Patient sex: F
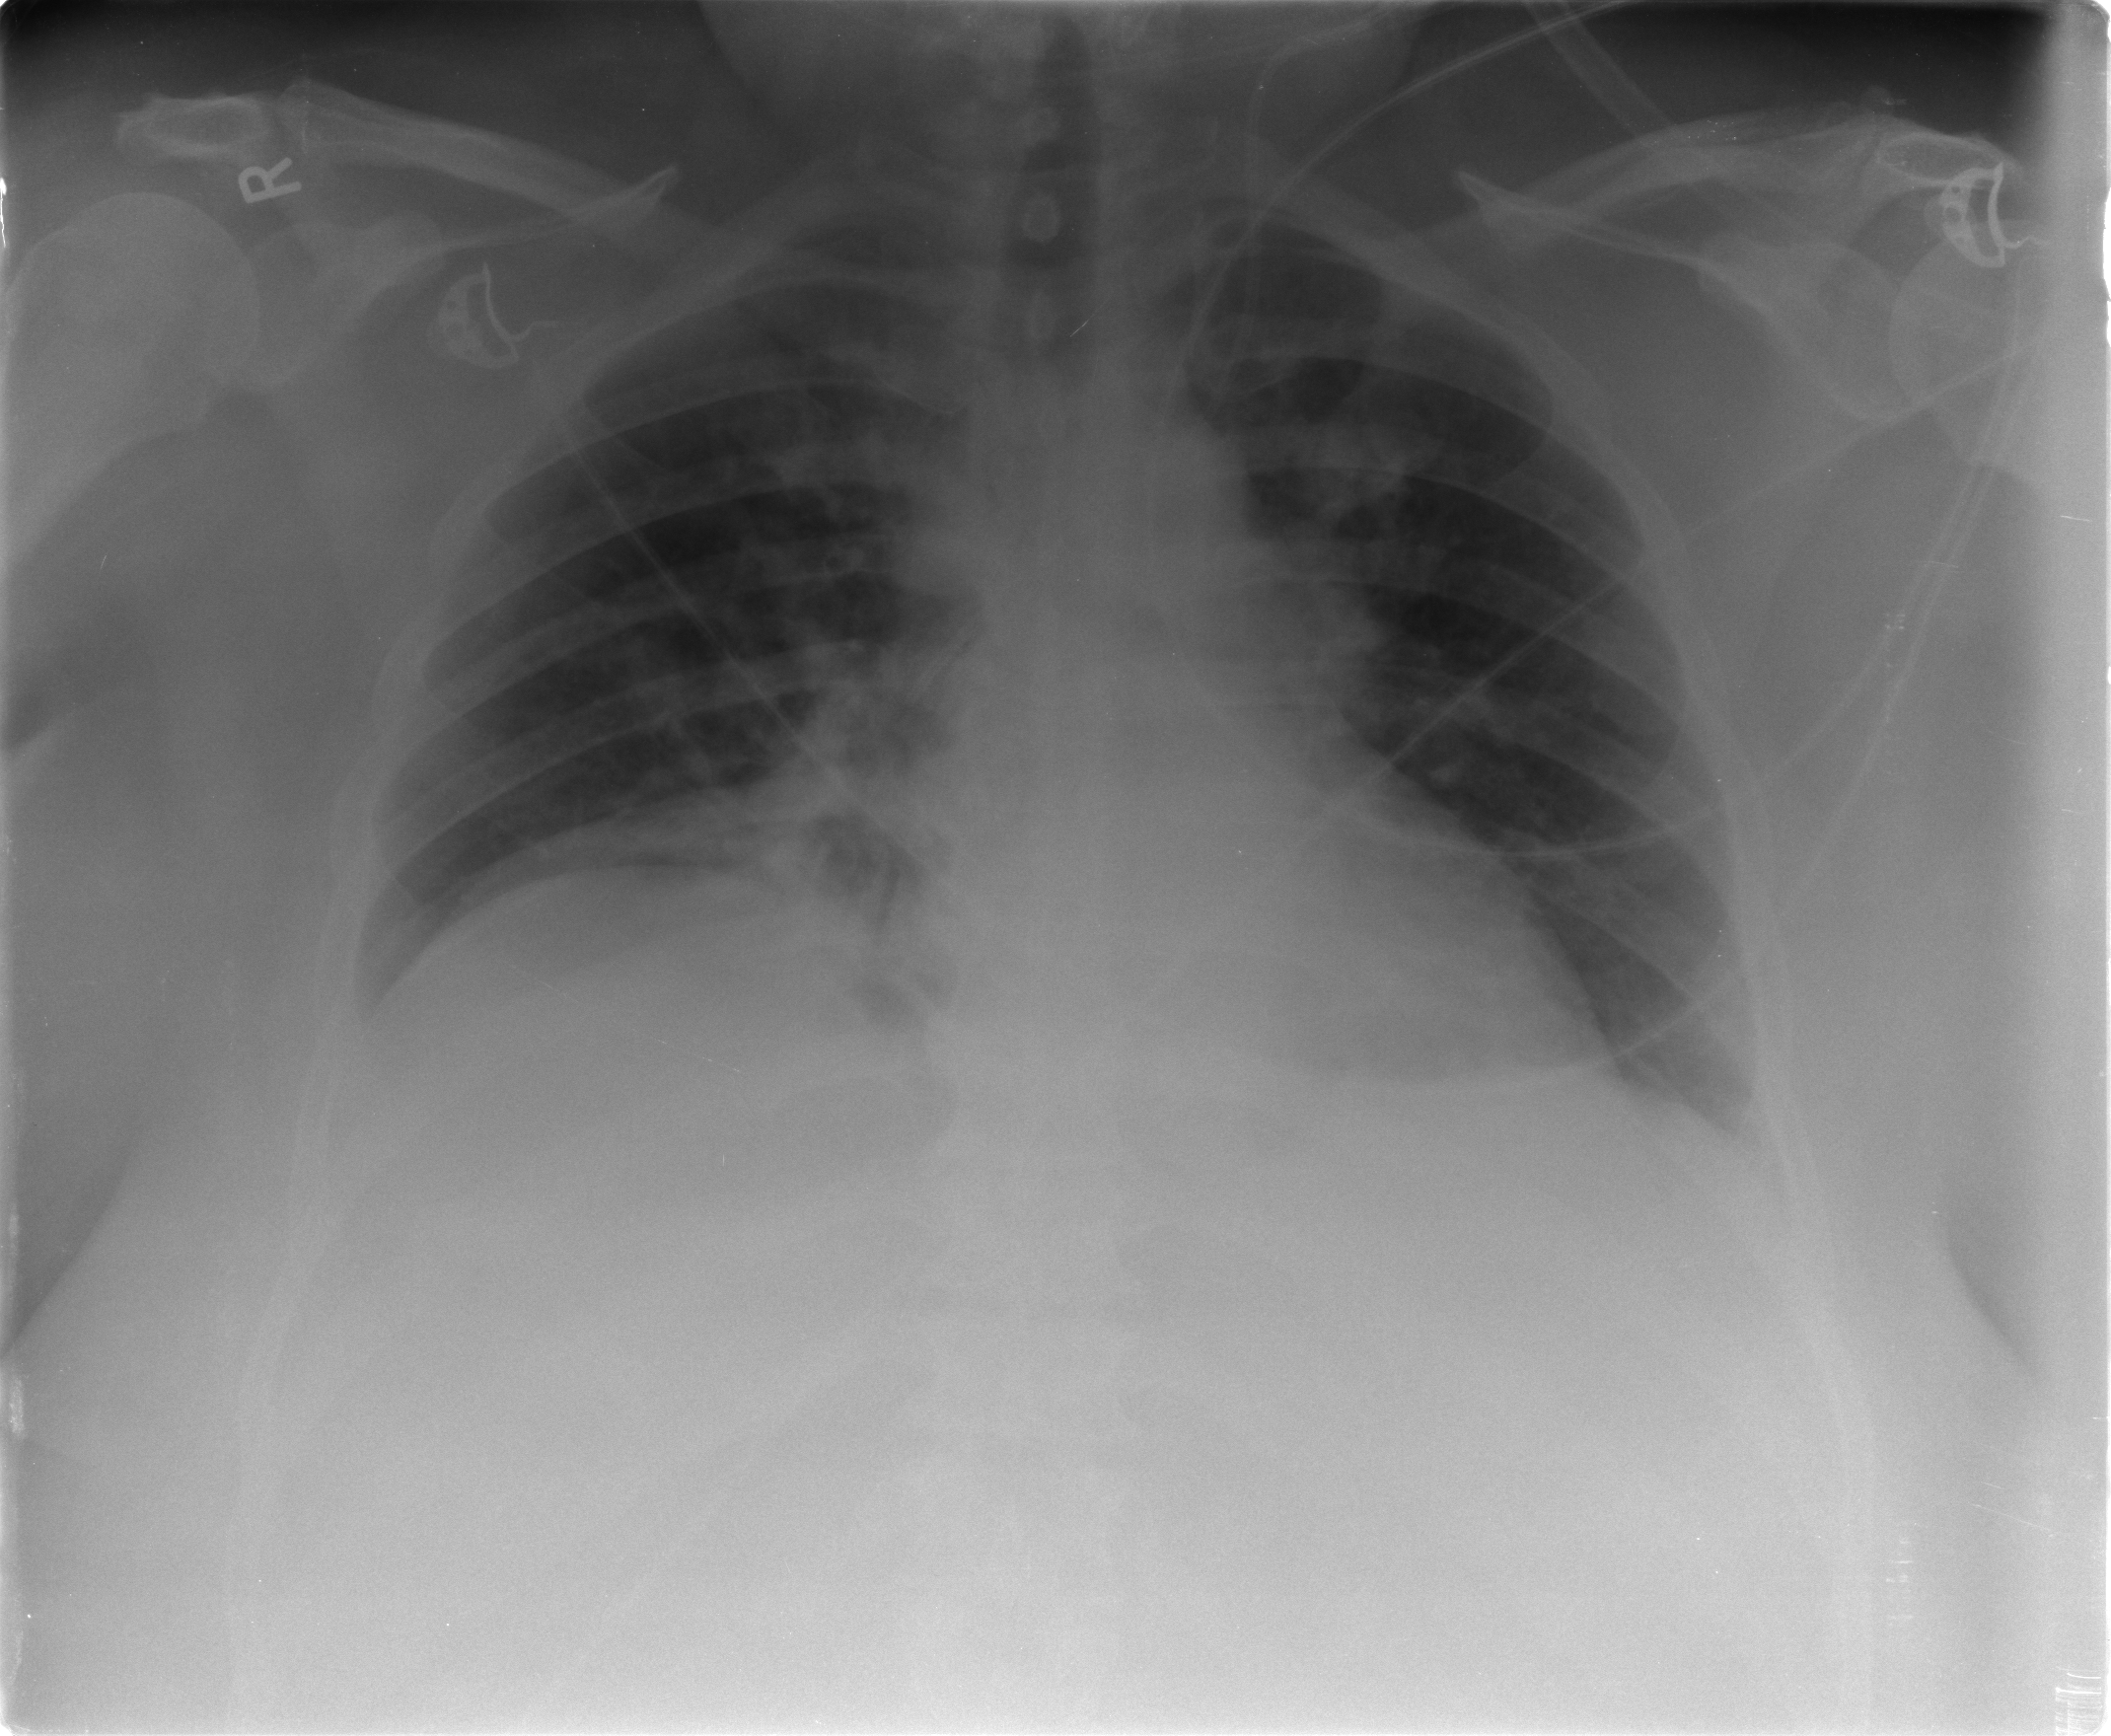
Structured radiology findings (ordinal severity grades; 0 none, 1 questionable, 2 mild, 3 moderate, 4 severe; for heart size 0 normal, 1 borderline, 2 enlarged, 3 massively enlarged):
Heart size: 0
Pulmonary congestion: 2
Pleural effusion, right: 0
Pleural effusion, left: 1
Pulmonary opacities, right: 0
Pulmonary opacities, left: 0
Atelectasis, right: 3
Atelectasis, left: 2